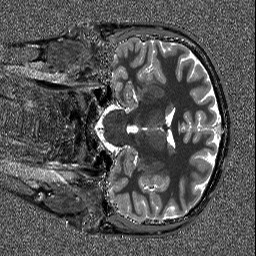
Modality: T1map
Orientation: coronal
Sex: male